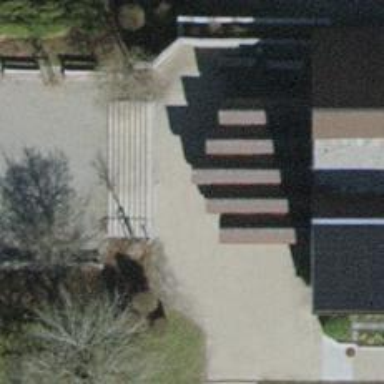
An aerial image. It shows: Steps made of asphalt.